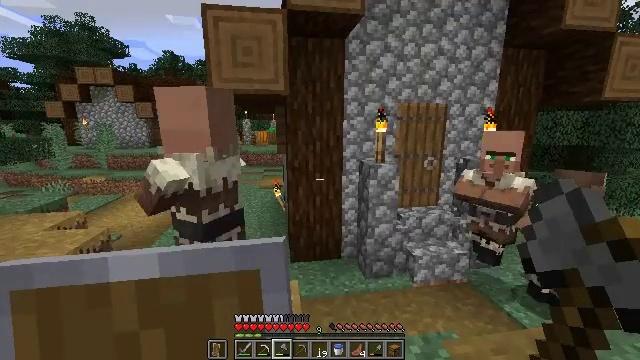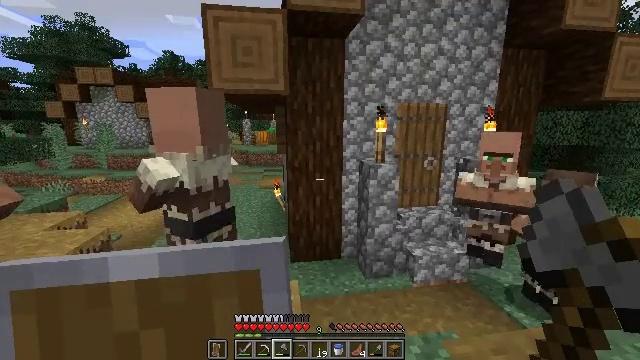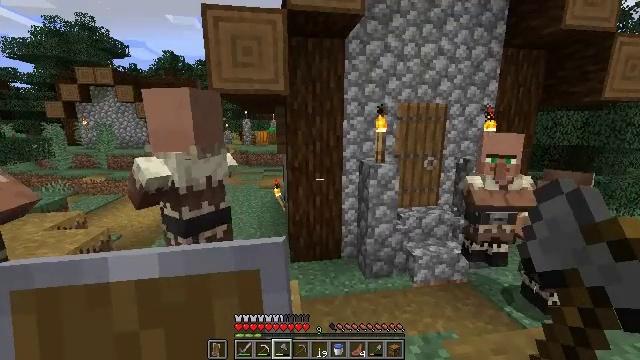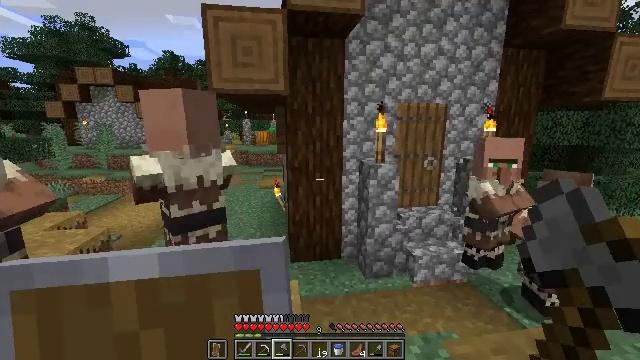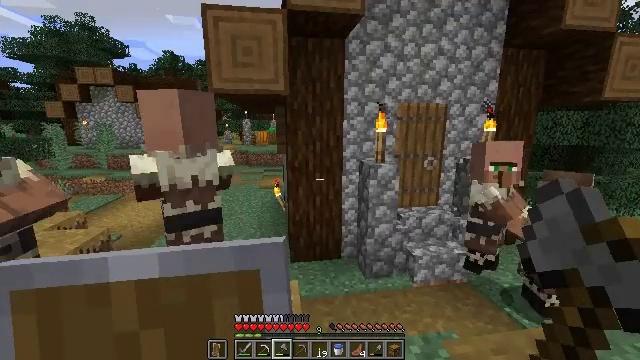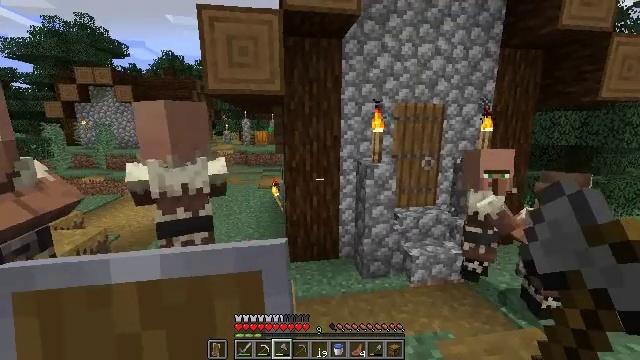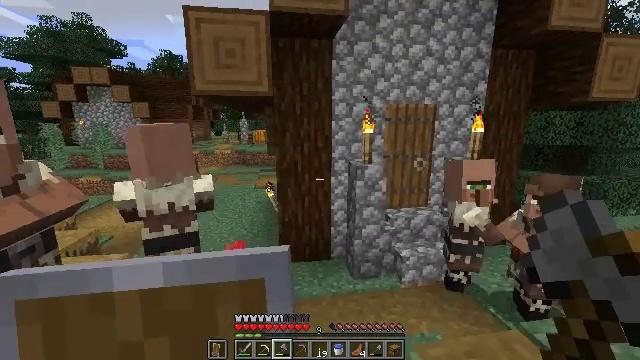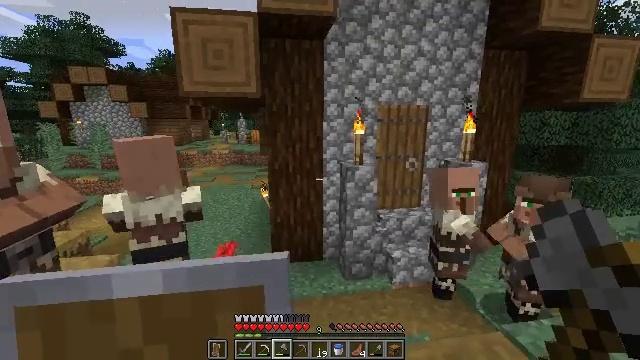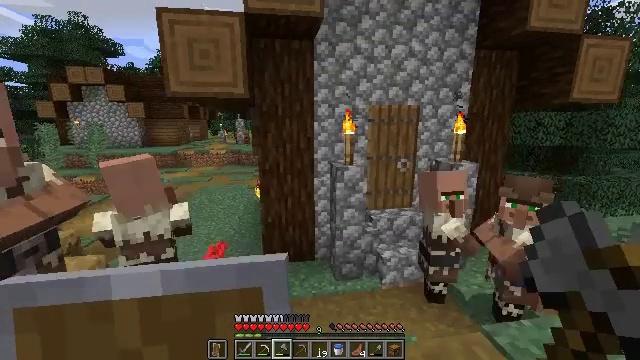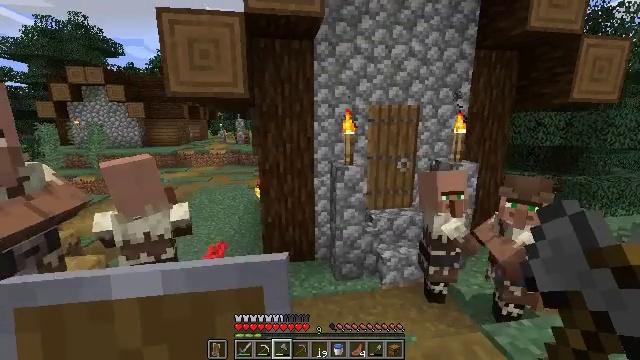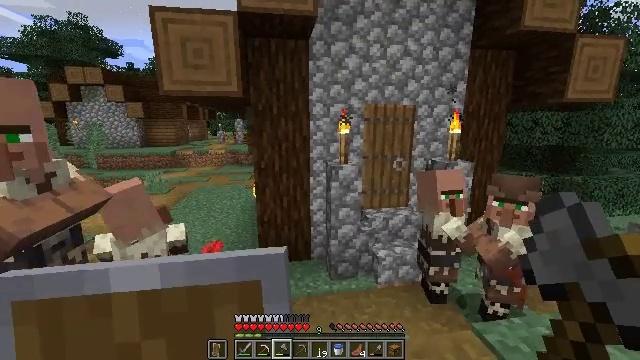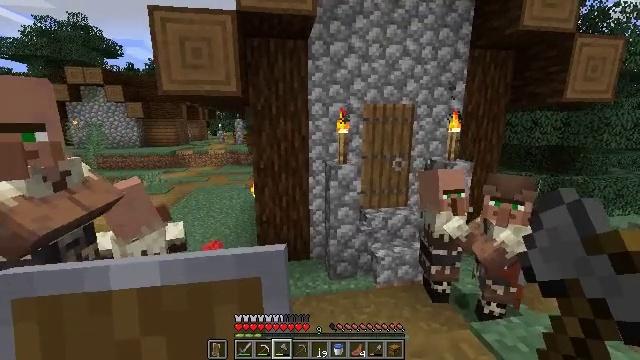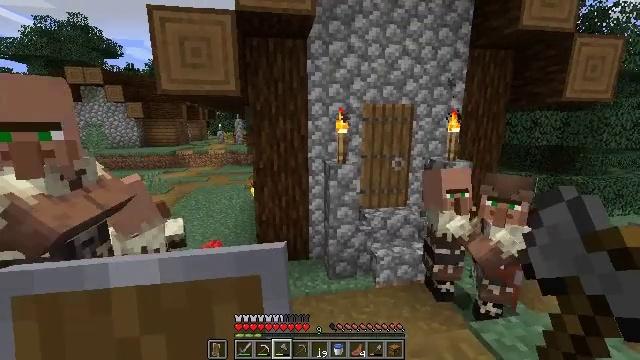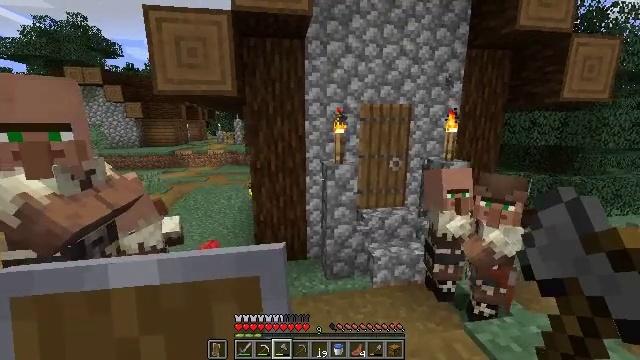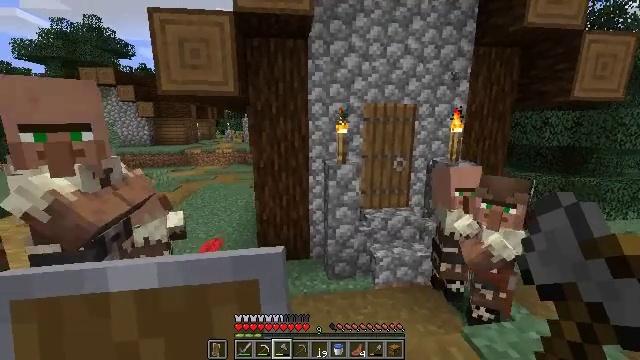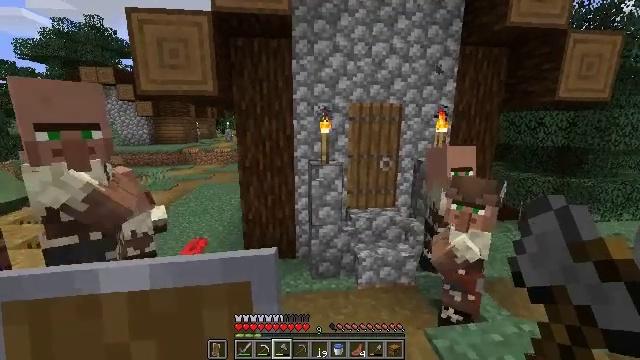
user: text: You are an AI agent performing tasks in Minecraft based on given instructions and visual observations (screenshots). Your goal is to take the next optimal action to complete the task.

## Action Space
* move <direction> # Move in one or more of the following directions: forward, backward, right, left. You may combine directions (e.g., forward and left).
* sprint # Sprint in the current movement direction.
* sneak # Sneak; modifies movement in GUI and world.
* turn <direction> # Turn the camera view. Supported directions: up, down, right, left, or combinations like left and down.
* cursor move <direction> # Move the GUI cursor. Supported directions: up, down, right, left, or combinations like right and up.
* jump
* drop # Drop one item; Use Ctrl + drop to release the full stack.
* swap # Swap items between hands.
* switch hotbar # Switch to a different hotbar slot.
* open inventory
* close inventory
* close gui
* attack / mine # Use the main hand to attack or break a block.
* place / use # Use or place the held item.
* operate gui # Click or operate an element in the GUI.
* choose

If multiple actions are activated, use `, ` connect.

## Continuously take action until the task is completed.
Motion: motion action
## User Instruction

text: Mine the chest to collect it.
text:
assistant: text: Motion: no_op
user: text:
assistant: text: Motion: no_op
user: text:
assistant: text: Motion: no_op
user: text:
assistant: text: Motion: no_op
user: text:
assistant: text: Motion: move right
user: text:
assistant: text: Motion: move right
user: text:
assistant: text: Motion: move right
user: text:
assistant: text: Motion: no_op
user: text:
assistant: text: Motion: no_op
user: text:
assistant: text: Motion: no_op
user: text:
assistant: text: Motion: no_op
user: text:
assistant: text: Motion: no_op
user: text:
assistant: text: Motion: move right
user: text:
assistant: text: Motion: move right, turn left
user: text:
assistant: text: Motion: move right
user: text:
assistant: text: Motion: move forward and move right
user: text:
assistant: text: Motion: move forward and move right
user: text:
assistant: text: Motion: move forward
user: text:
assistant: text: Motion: move forward
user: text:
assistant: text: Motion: move forward
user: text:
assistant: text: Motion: no_op
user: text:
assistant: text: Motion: no_op
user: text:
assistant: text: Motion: no_op
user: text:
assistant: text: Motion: no_op
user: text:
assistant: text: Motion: no_op
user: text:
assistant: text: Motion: no_op
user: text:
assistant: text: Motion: move back
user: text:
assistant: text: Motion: move back
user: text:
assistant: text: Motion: move back
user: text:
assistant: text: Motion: move back